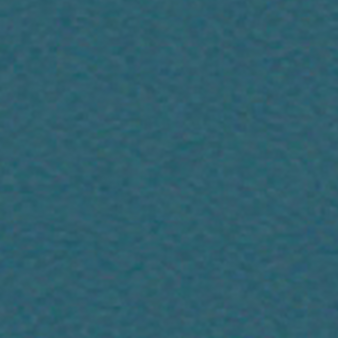
Label: other